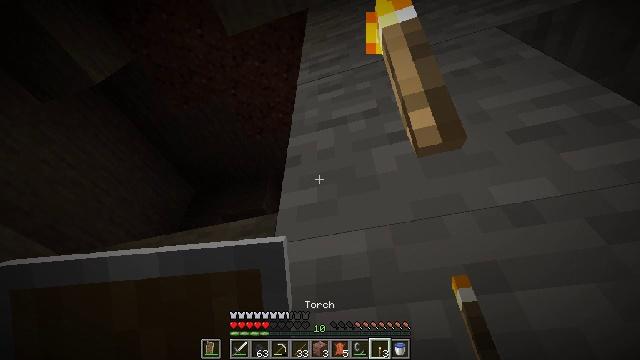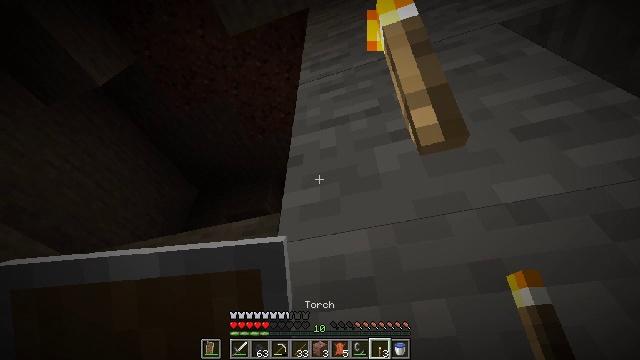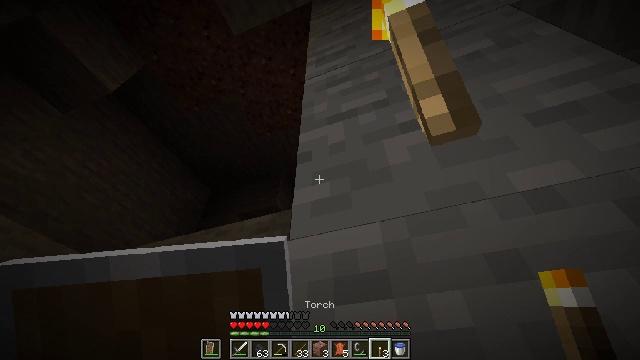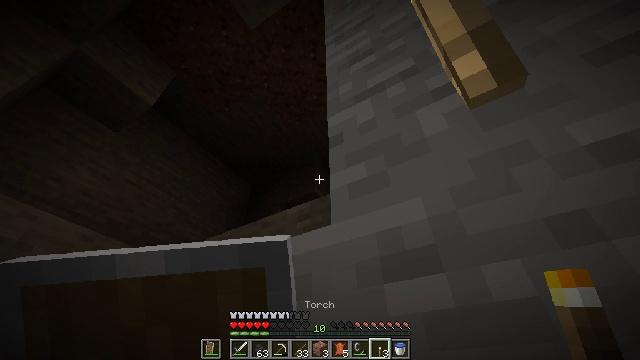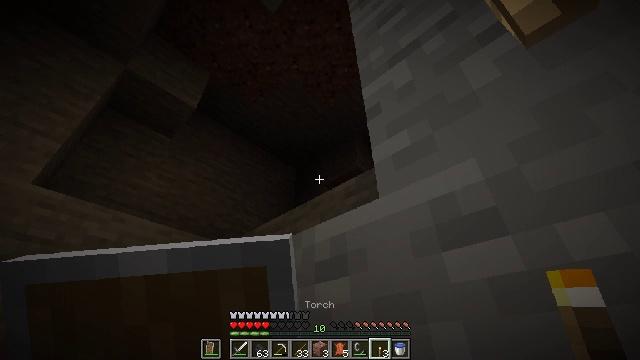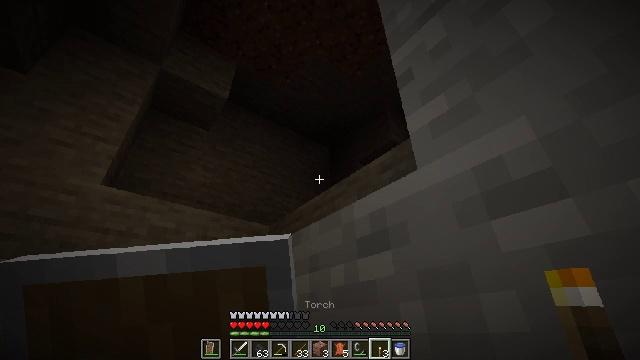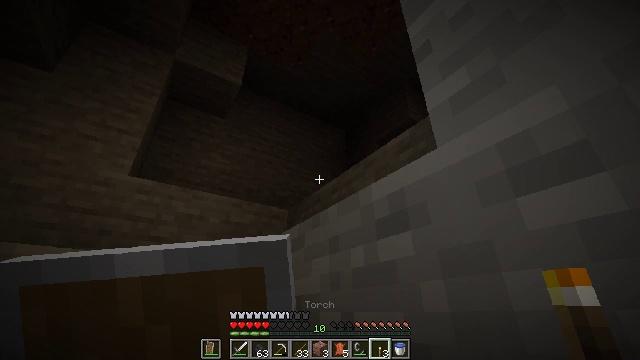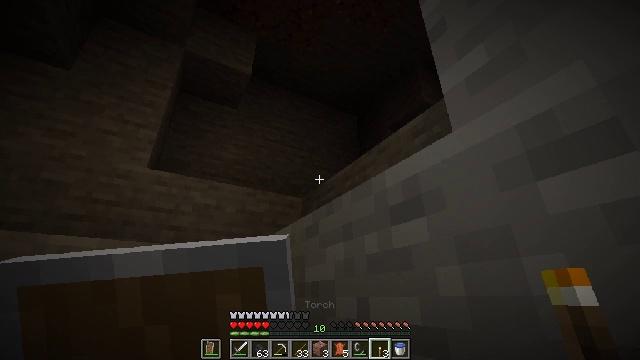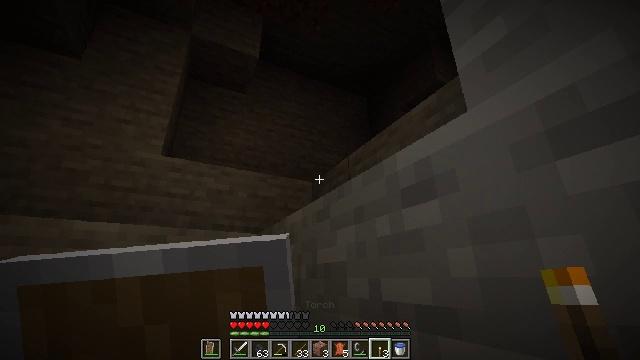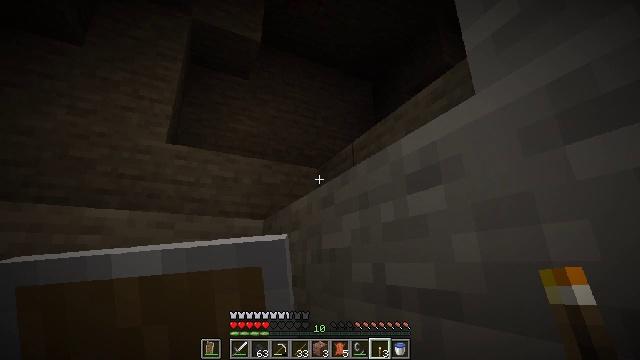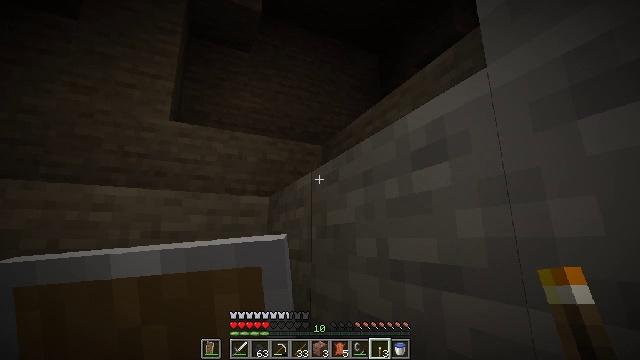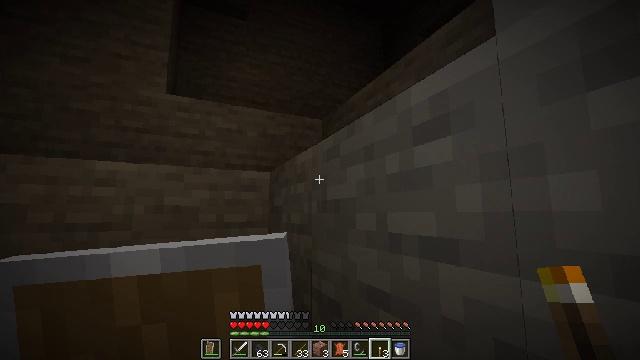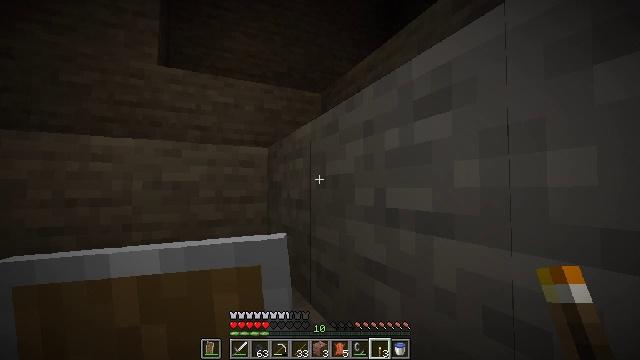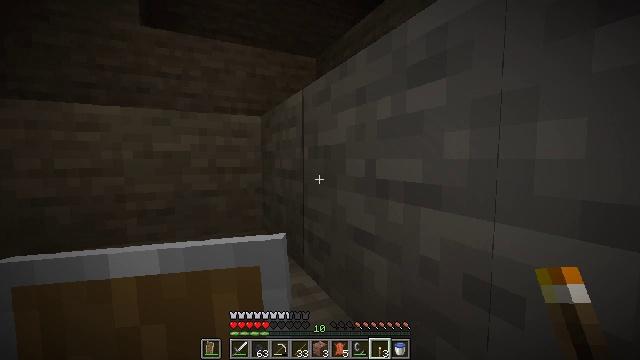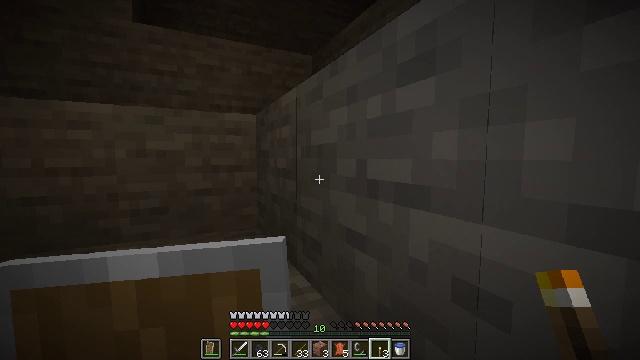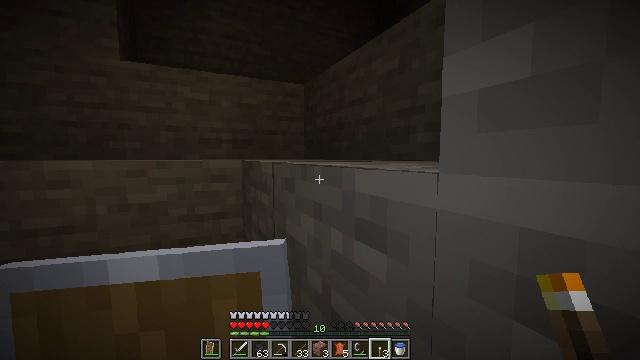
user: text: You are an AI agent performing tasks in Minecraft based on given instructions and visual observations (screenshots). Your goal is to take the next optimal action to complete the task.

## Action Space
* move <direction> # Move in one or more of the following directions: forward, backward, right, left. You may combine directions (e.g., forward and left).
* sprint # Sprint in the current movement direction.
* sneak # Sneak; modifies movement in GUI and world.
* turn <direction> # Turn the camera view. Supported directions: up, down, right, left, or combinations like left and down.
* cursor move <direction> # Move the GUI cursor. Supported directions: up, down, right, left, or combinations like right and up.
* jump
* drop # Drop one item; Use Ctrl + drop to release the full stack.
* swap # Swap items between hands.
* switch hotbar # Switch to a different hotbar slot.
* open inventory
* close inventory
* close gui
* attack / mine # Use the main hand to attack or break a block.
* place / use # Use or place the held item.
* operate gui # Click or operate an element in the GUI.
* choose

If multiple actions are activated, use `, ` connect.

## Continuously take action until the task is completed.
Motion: motion action
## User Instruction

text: Drop a cornflower.
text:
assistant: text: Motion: no_op
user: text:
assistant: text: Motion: turn left and down
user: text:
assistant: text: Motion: turn left and down
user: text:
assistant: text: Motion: turn left and down
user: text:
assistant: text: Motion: turn left and down
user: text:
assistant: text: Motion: turn left and down
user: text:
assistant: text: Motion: turn left and down
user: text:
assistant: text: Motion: turn left and down
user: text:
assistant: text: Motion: turn left and down
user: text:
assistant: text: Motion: turn left and down
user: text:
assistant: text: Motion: turn down
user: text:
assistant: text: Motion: turn down
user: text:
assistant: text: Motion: move forward, turn down
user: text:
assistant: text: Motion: move forward
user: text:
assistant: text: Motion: move forward, jump
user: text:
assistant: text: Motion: move forward, jump
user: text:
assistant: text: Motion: move forward, jump
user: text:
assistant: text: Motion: move forward, jump
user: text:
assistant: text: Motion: move forward, jump
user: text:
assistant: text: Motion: move forward, jump
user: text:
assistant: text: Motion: move forward, jump
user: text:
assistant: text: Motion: move forward, jump
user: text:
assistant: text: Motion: move forward, jump
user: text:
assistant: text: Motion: move forward, jump
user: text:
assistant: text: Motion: move forward, turn right, jump
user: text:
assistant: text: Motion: move forward, turn right and up, jump
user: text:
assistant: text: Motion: move forward, turn right and up, jump
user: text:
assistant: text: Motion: move forward, turn right and up, jump
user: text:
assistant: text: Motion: move forward, turn right and up, jump
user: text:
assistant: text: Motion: move forward, turn right, jump